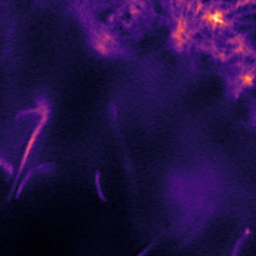
Label: Super-resolution F-actin image